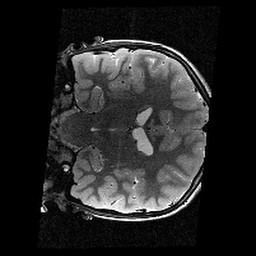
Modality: T2w
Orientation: coronal
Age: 11
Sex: male
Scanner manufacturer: siemens
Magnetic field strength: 3 T
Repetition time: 9.23 s
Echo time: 0.067 s